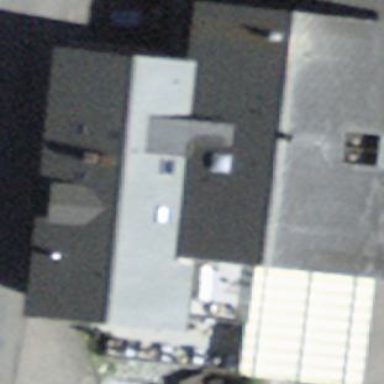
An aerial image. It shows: Building that functions as both restaurant and hotel.